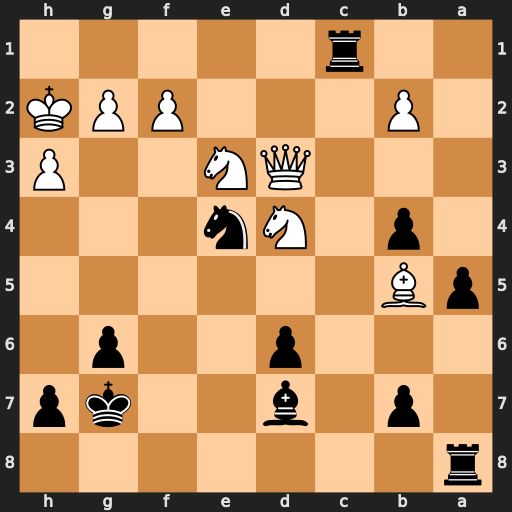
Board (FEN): r7/1p1b2kp/3p2p1/pB6/1p1Nn3/3QN2P/1P3PPK/2r5
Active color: b
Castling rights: -
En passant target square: -
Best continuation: Rh1+ Kxh1 Nxf2+ Kg1 Nxd3